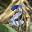
Label: 2